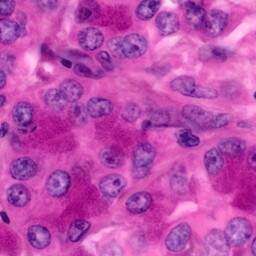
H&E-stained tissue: Pancreatic